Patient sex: M
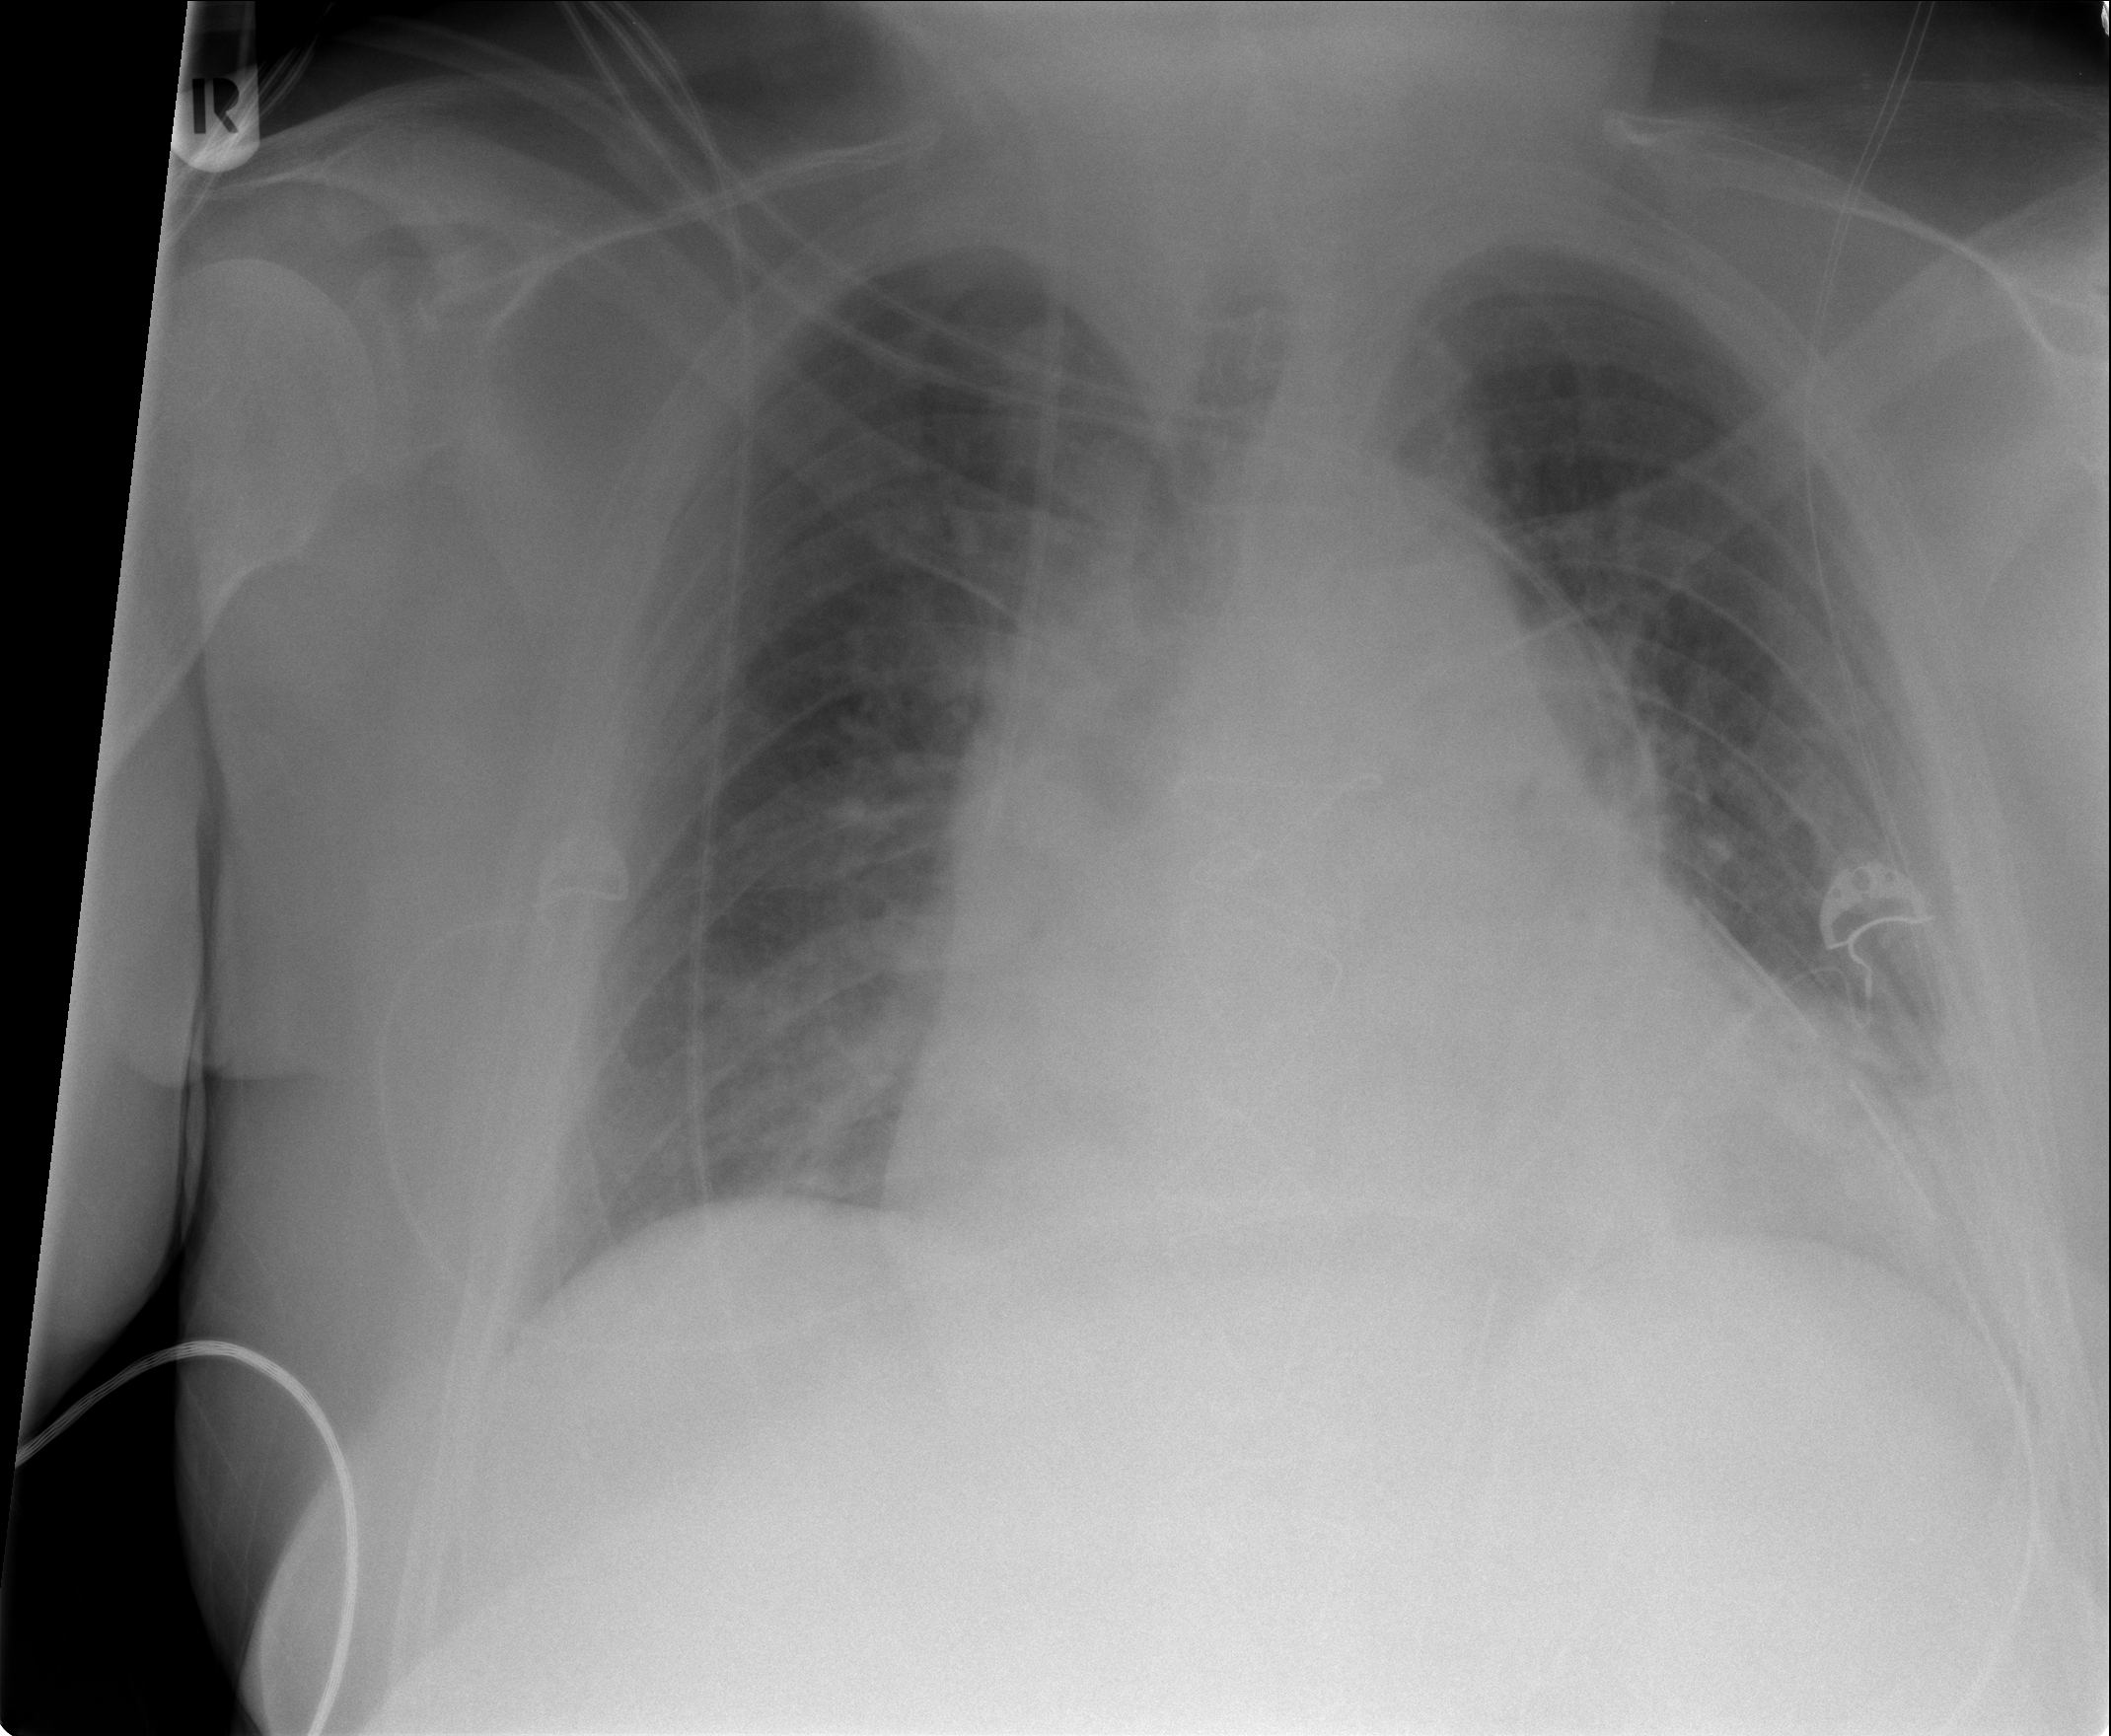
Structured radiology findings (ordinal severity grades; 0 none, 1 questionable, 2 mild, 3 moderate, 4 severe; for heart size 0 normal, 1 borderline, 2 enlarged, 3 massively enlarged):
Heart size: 0
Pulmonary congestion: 0
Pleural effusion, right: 0
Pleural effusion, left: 2
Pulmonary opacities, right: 0
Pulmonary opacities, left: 0
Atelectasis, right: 0
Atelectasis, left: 2